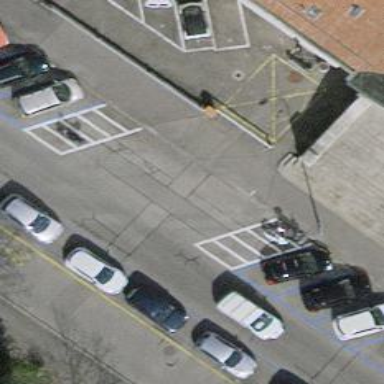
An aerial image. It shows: Lift gate barrier.